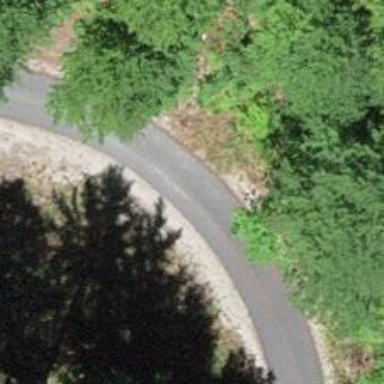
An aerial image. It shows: Asphalt service road with grade 1 tracktype.